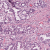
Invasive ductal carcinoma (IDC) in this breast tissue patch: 1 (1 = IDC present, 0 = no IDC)